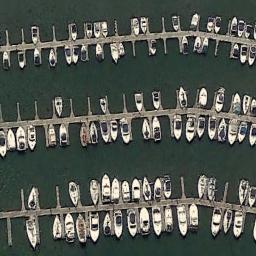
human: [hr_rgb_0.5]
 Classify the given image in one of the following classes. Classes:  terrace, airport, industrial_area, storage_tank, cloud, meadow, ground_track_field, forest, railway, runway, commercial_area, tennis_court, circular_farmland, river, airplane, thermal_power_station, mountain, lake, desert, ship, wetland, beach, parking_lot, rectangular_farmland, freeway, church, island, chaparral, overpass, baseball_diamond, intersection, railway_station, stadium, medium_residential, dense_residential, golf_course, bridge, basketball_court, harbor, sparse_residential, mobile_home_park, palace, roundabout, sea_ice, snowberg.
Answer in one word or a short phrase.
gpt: harbor